Milling tool wear sample.
Tool blade image: 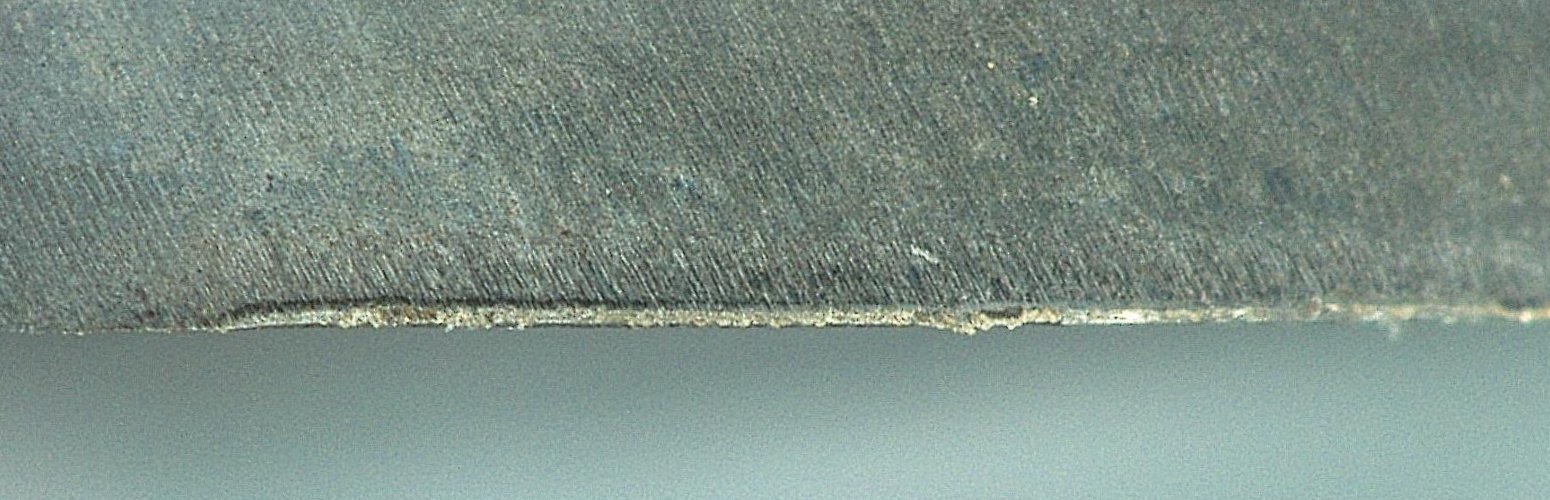
Chip image: 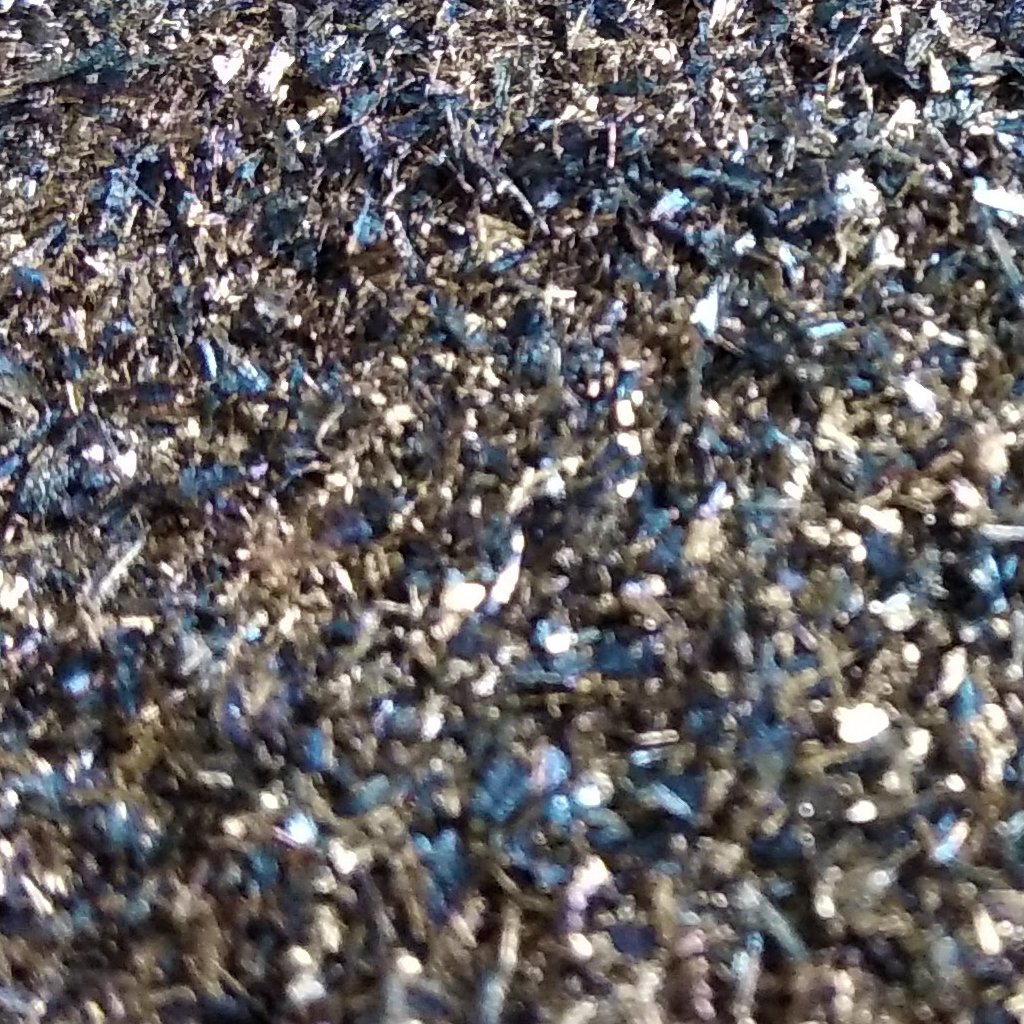
Workpiece image: 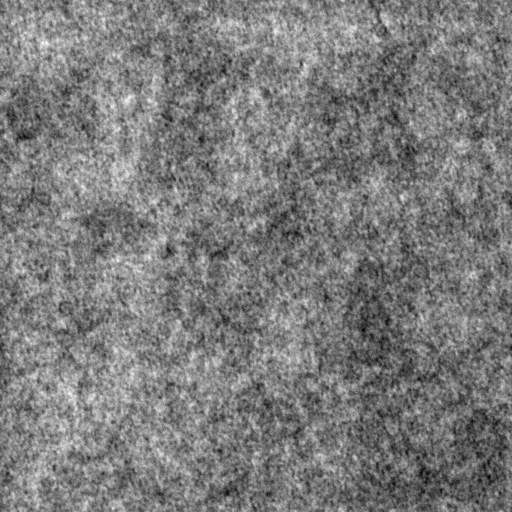
Tool wear state: dulled
Gaps: 11.76
Flank wear: 110.22
Overhang: 30.23
Force-signal Mel-spectrograms (X, Y, Z axes): 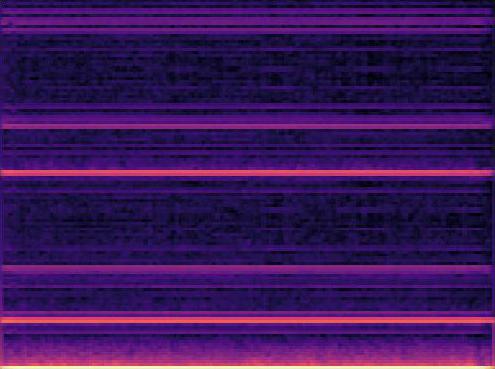 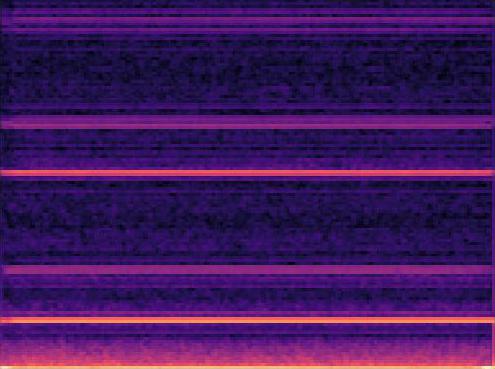 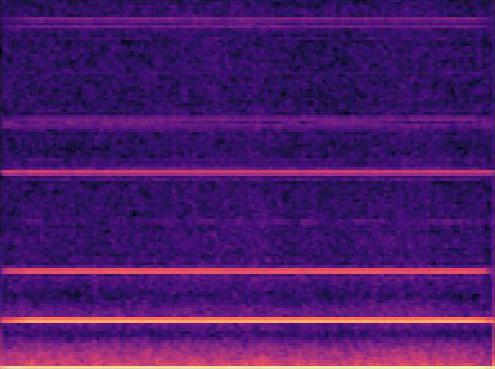
Force-signal scalograms (X, Y, Z axes): 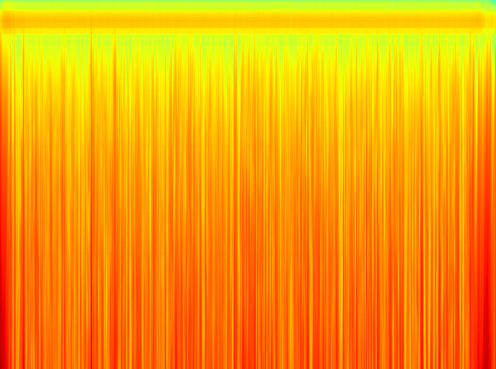 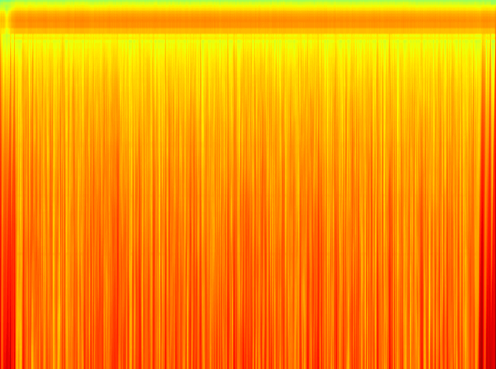 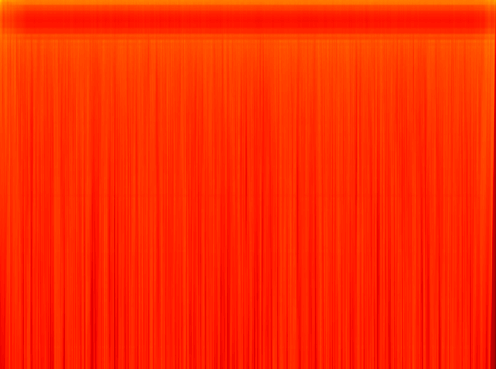
Force phase: accelerated_severe_wear